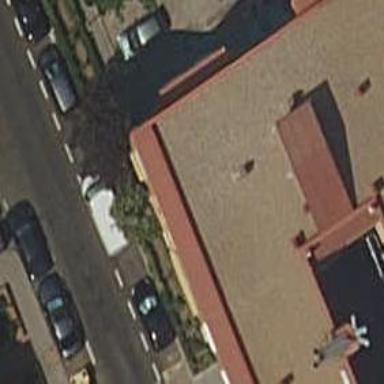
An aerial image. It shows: Bakery.